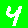
Digit: 4